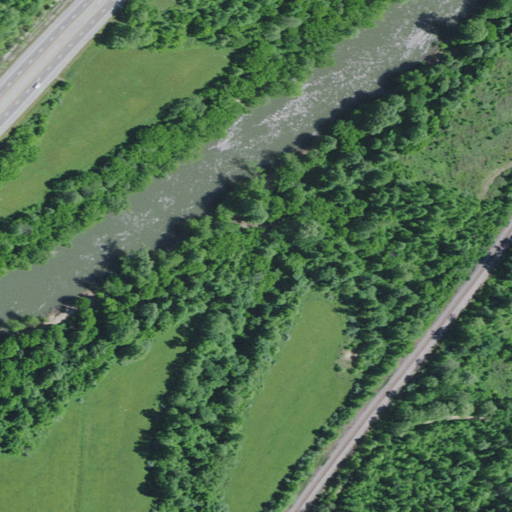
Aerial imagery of valley in Kentucky named Johns Hollow containing deciduous forest, open water, pasture, mixed forest, medium intensity development, high intensity development, and low intensity development